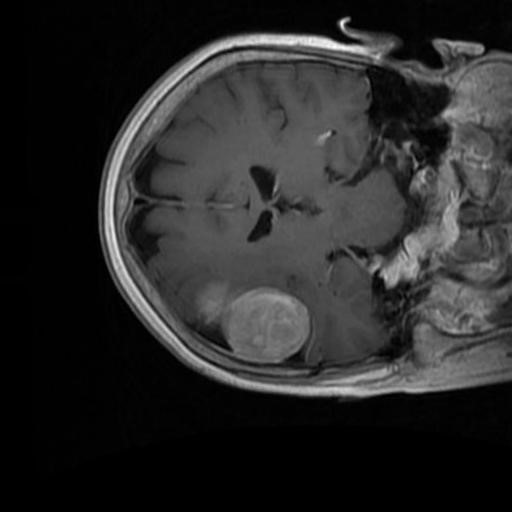
Label: brain_menin